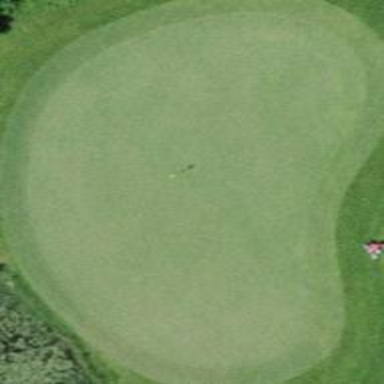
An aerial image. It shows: Golf green.